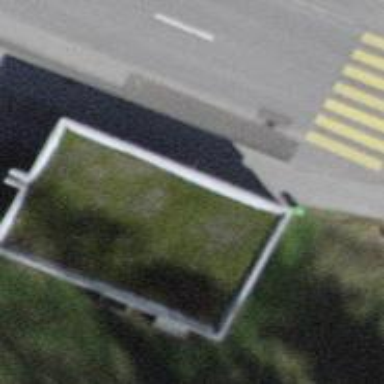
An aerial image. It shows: Bus stop with sheltered platform for public transport.